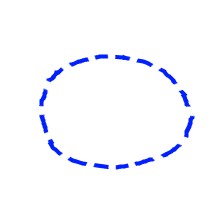
Shape: circle